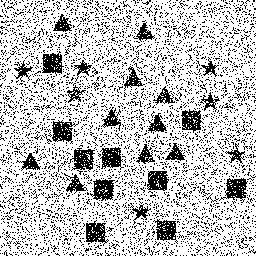
Squares: 10
Triangles: 10
Stars: 7
Total shapes: 27